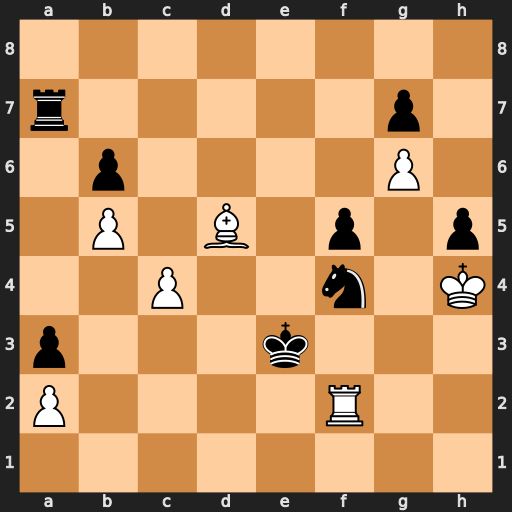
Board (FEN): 8/r5p1/1p4P1/1P1B1p1p/2P2n1K/p3k3/P4R2/8
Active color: w
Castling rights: -
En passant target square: -
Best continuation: Rf3+ Kd4 Rxf4+